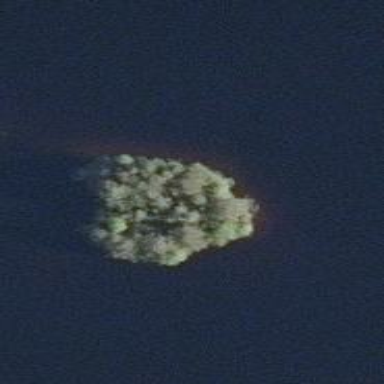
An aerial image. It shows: Islet covered with woodland.